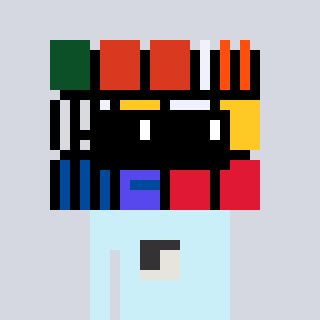
a pixel art character with square black sunglasses, a abstract-shaped head and a cold-colored body on a cool background